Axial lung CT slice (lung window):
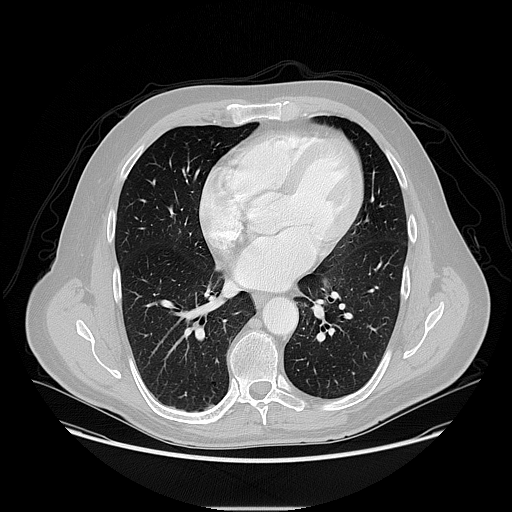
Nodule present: no